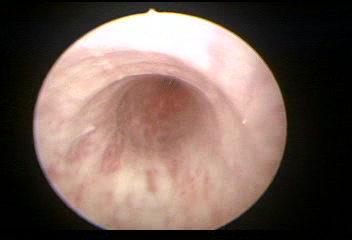
Modality: WLC
Class: Normal mucosa
Bladder cancer association: No